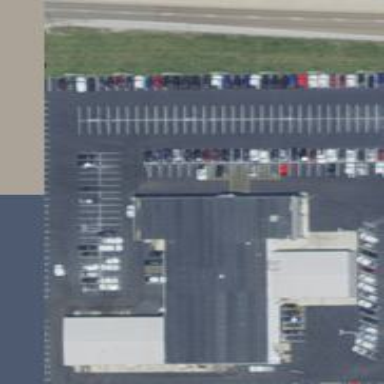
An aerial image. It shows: Building that houses car shop.